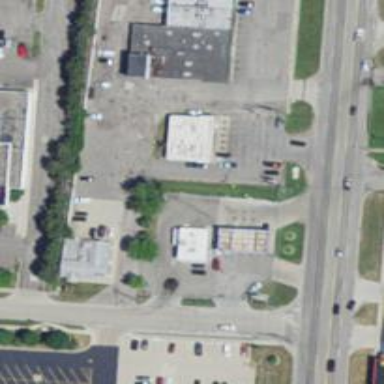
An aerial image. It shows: Convenience shop.